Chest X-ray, AP view. Patient: 21 years old, sex F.
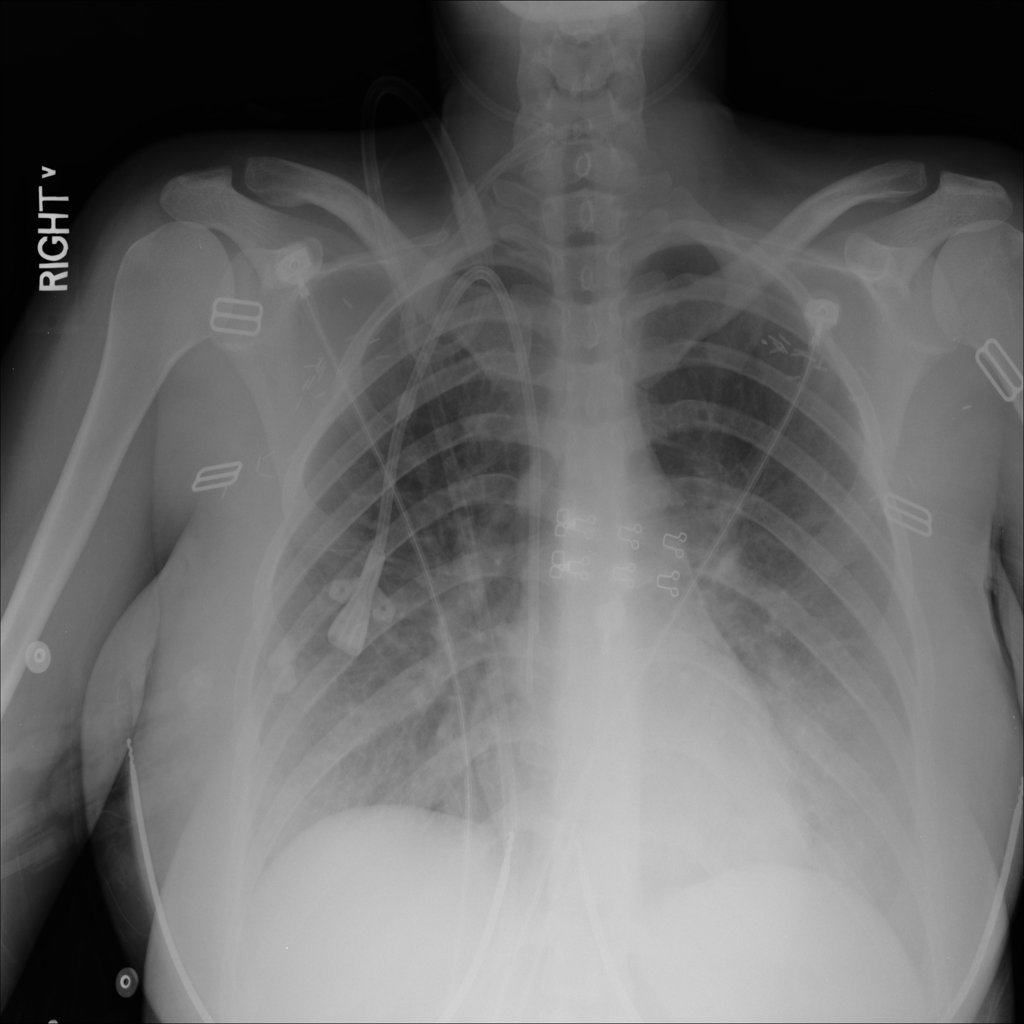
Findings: Infiltration